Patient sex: F
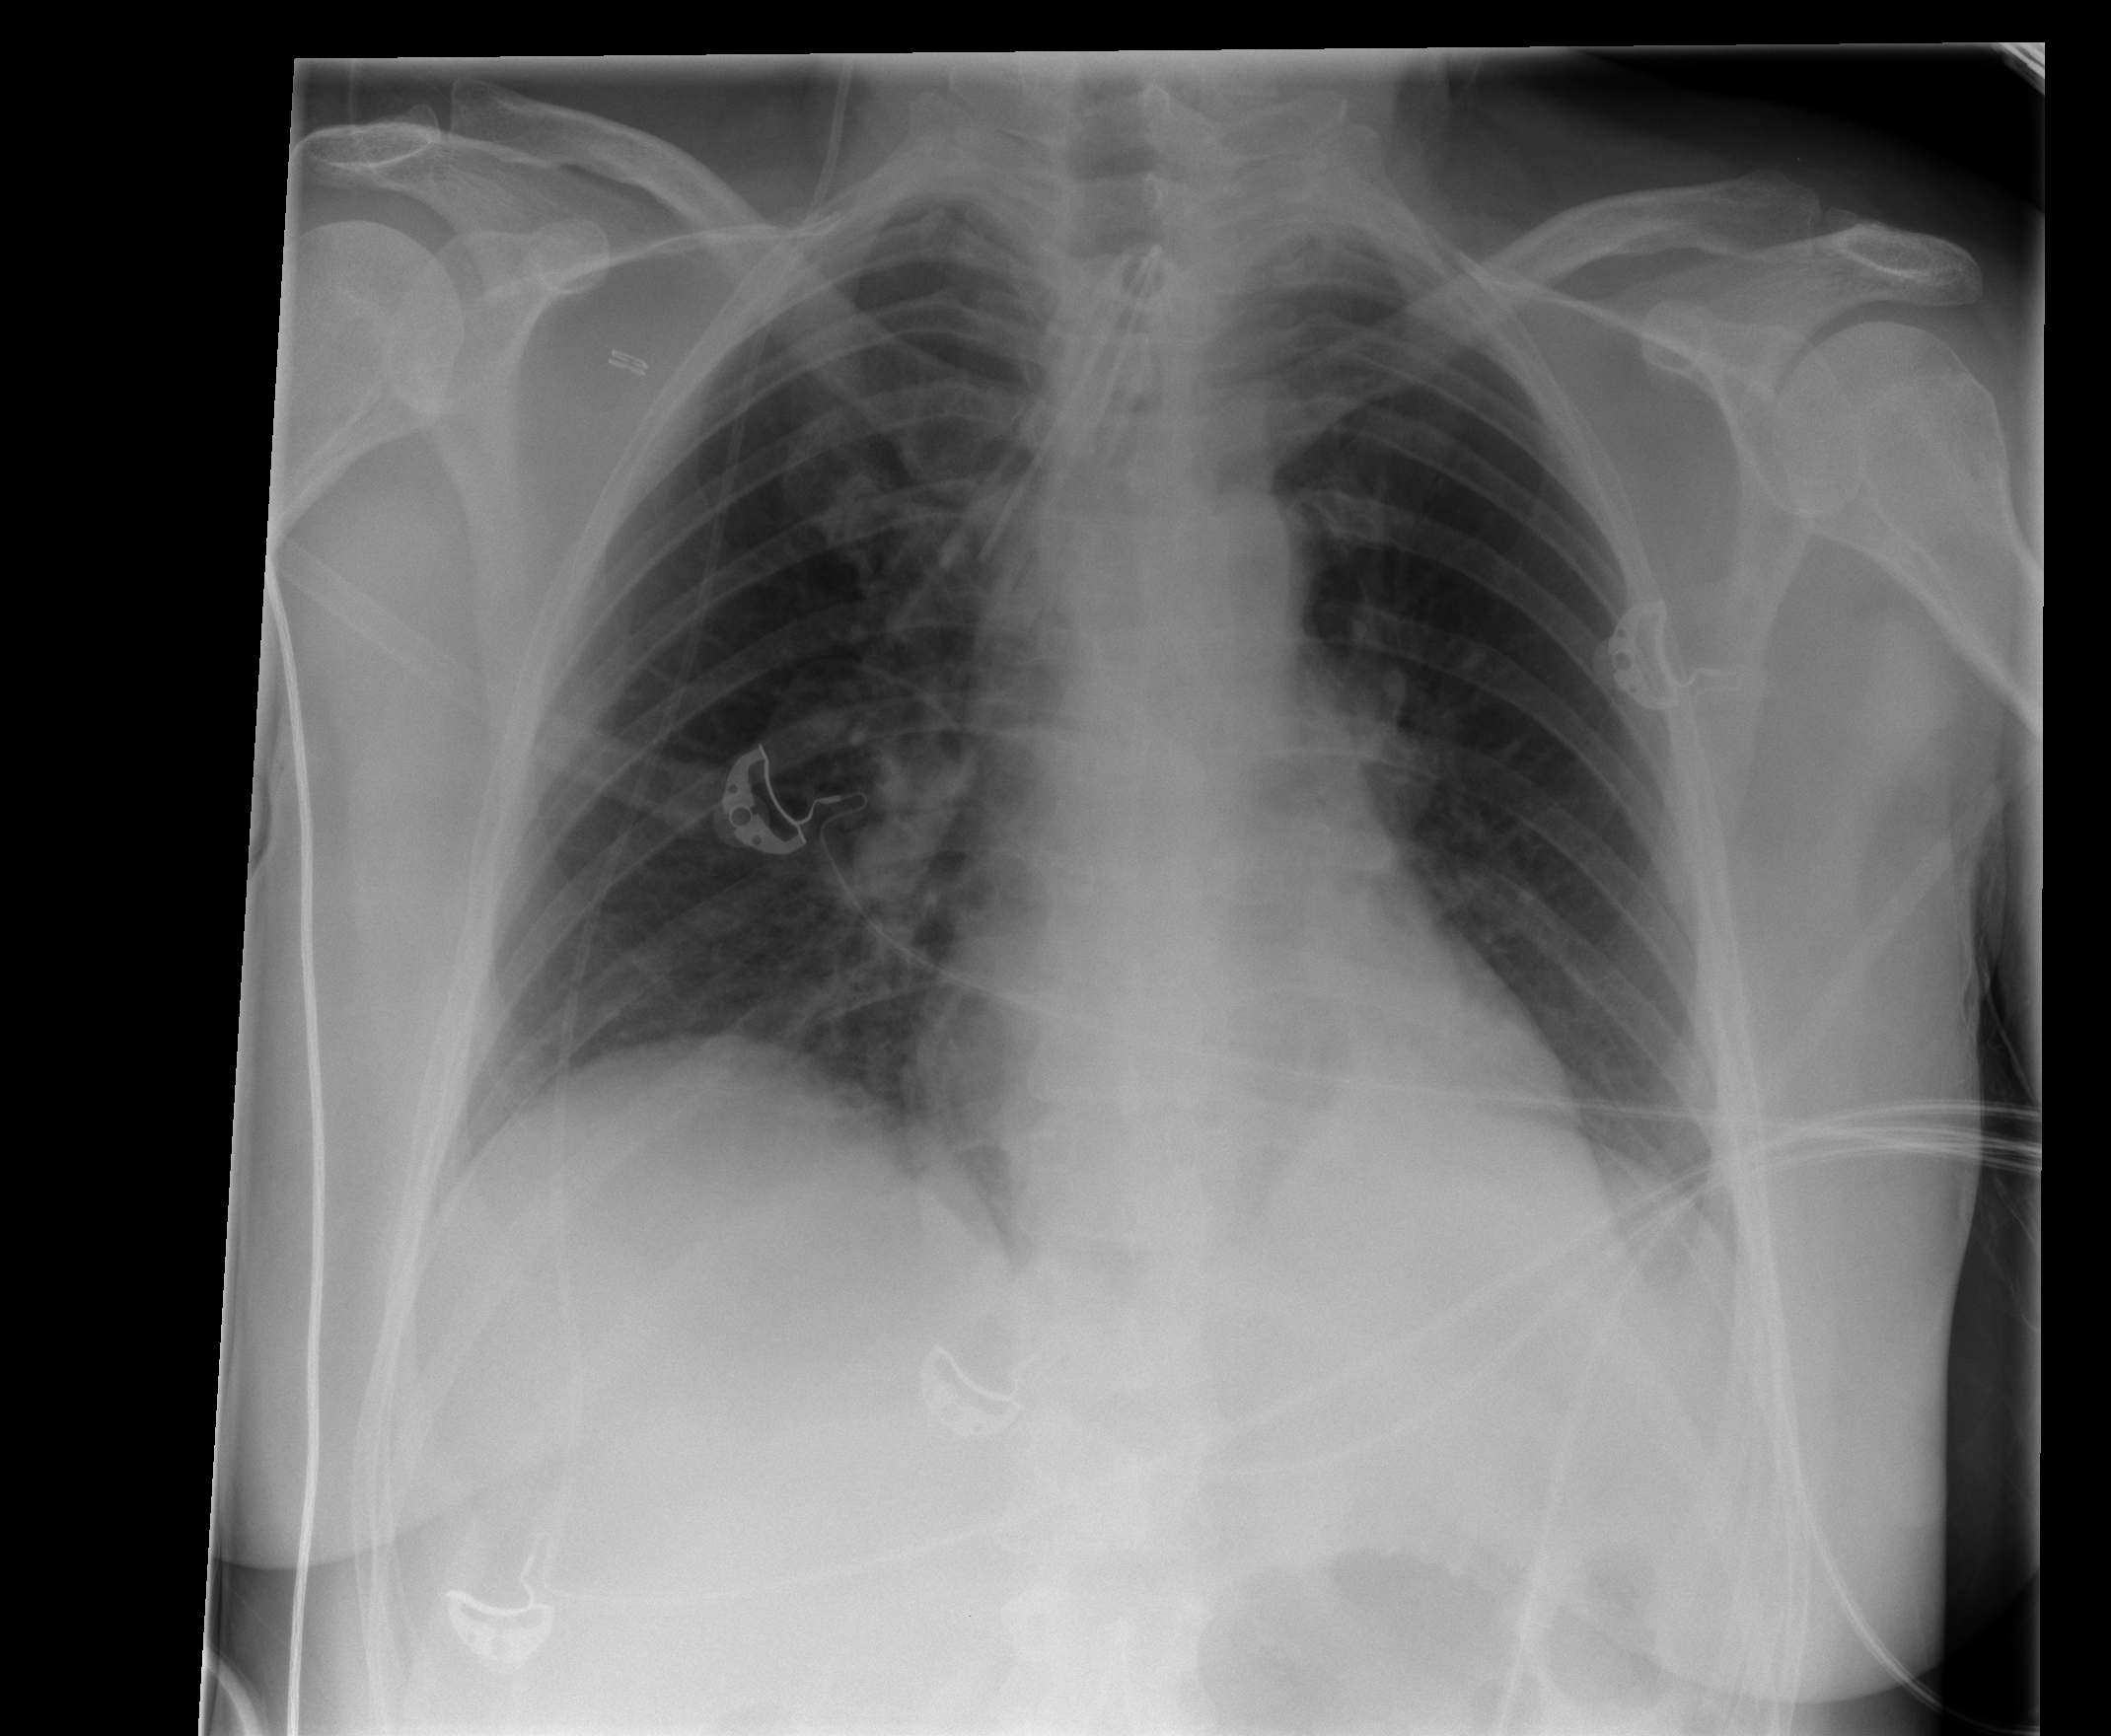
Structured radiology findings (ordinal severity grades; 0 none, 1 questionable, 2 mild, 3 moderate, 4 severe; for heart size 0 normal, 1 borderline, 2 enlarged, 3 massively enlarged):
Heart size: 0
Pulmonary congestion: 0
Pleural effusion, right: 0
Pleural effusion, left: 0
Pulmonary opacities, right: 0
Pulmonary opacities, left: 2
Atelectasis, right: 0
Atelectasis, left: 0